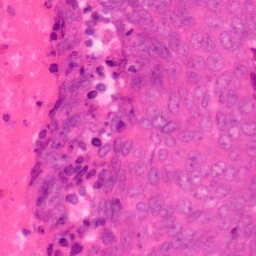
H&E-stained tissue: Colon